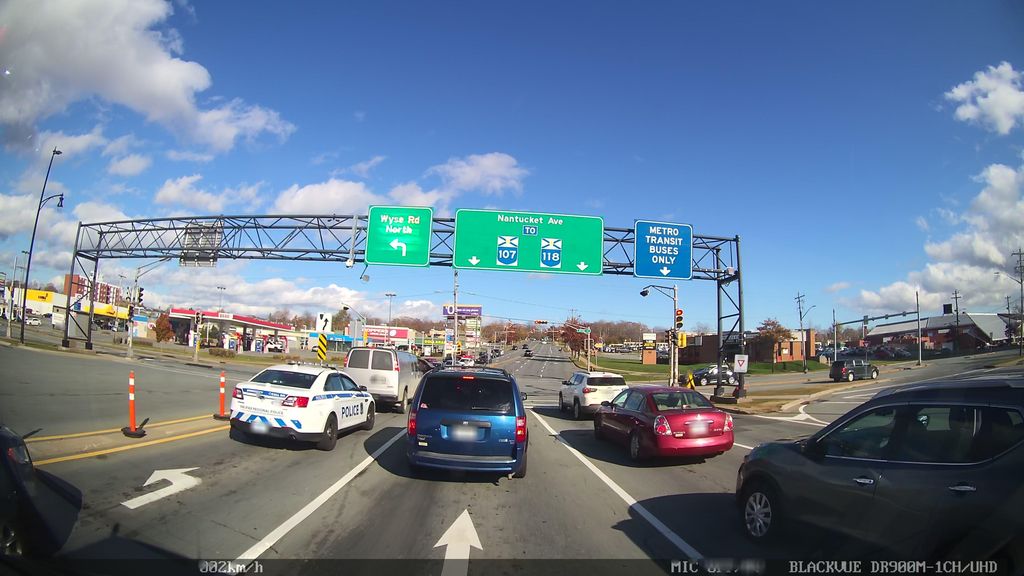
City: halifax